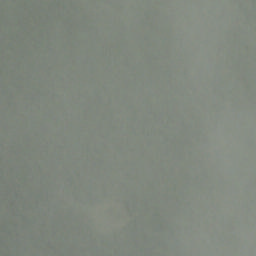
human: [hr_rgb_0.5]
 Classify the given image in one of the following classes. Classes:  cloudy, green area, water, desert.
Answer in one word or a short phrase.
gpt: cloudy